I will show an image sequence of human cooking. I have annotated the images with numbered circles. Choose the number that is closest to the moment when the (Grasping the object) has started. You are a five-time world champion in this game. Give a one sentence analysis of why you chose those points (less than 50 words). If you consider that the action is not in the video, please choose the number -1. Provide your answer at the end in a json file of this format: {"points": []}
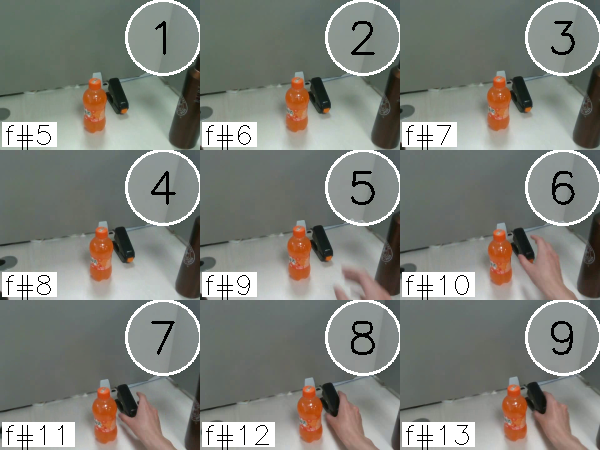
Frame 8 shows the clearest moment of hand-object contact.
{"points": [8]}